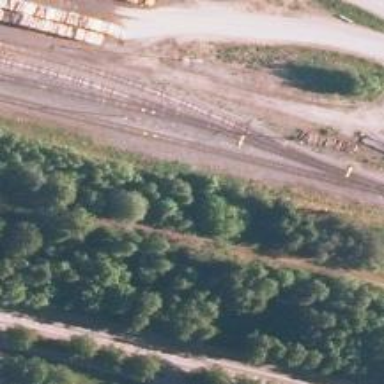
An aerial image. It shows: Continuous B1 rail track.